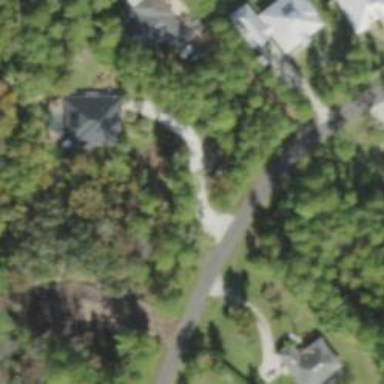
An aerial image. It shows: Driveway.